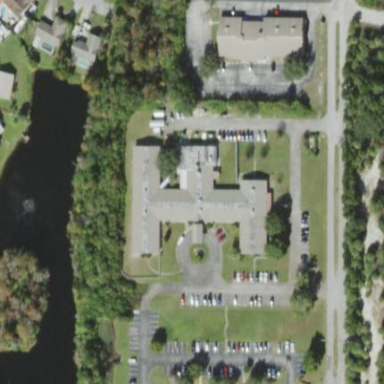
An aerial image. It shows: Nursing home building.